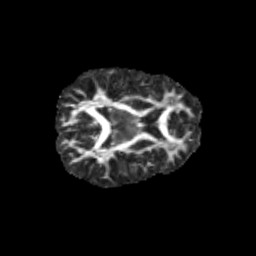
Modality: FA
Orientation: axial
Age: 13
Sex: female
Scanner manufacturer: siemens
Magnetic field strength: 3 T
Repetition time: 3.8 s
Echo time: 0.07 s